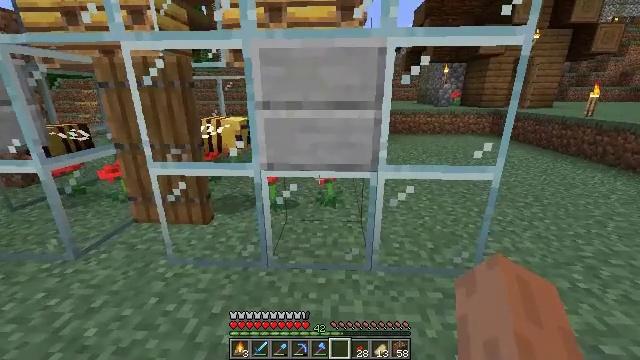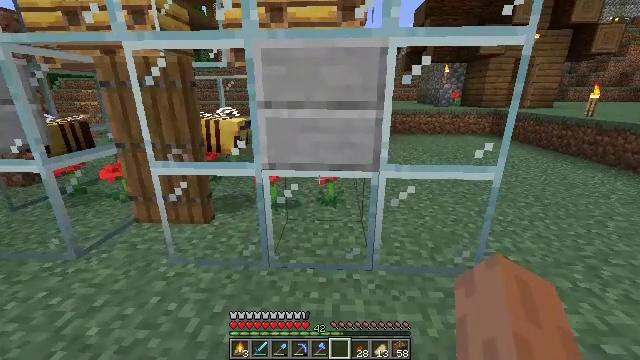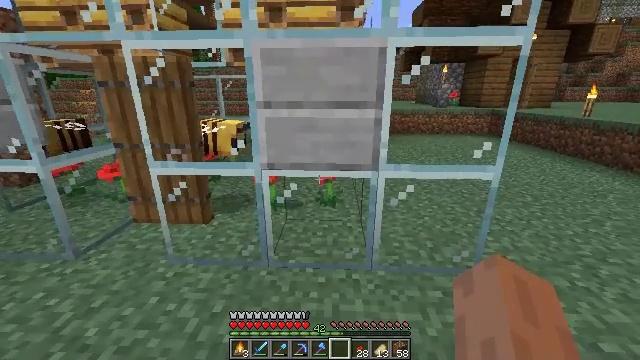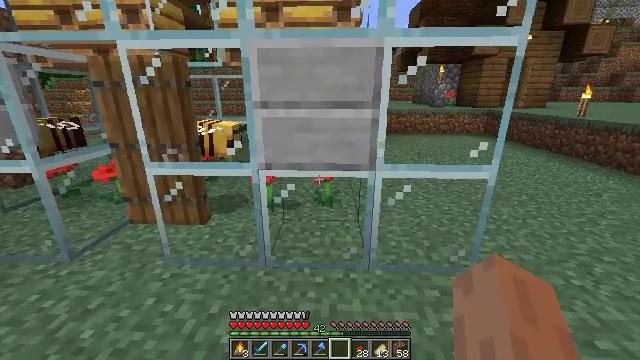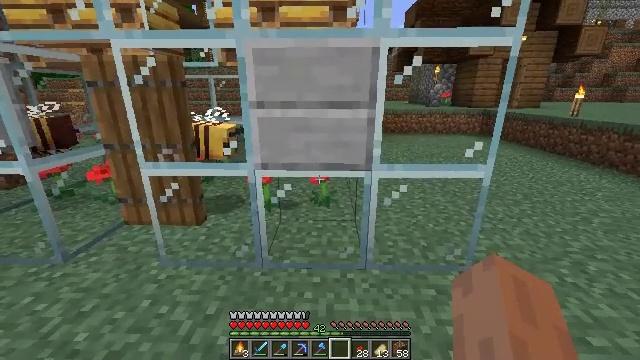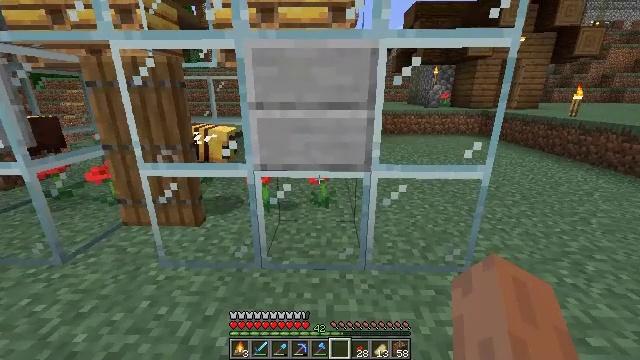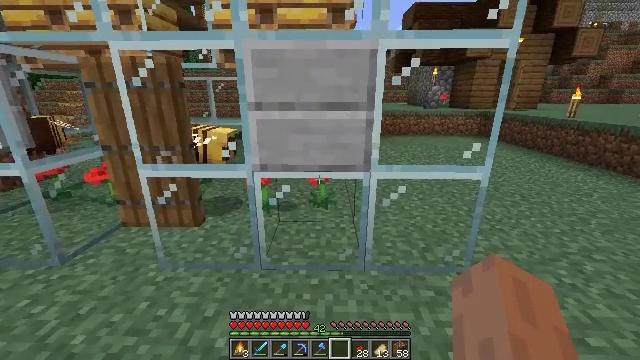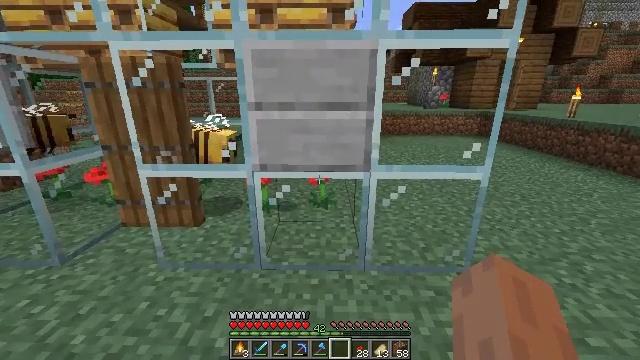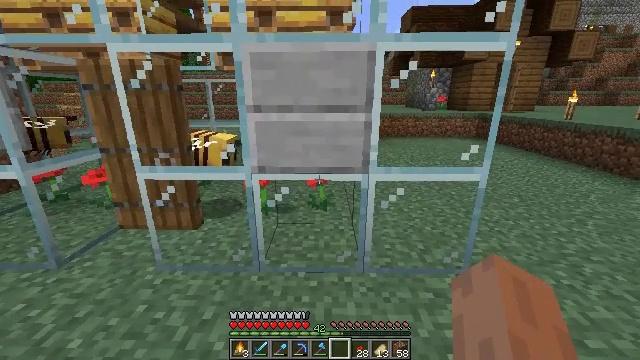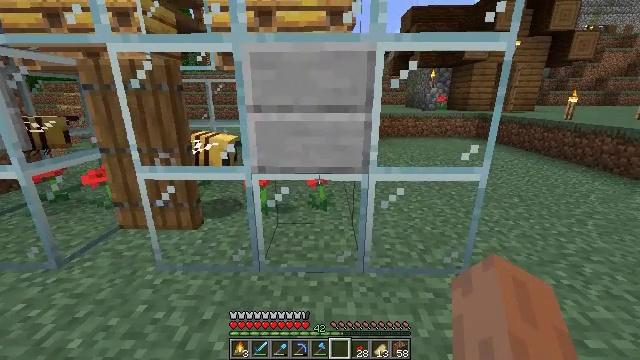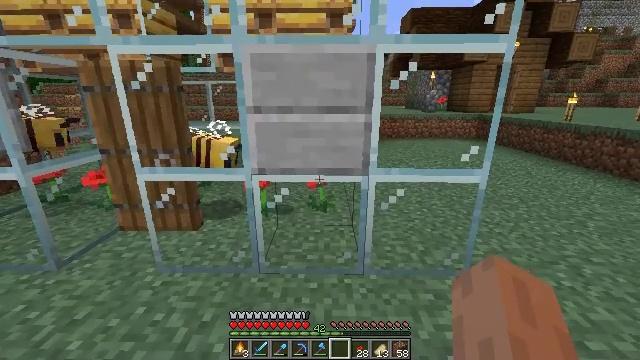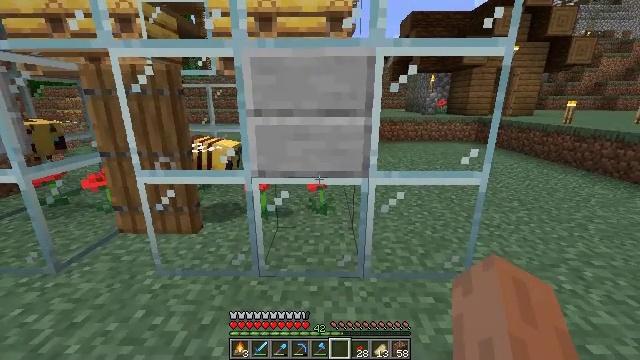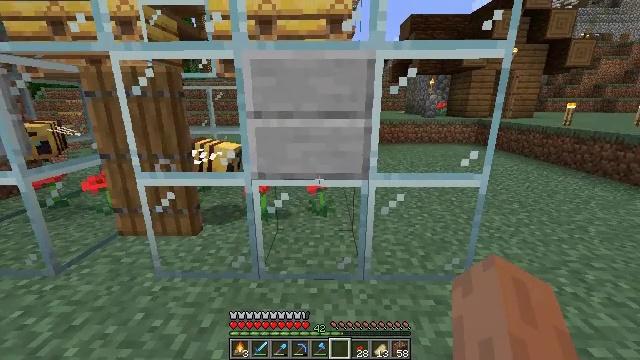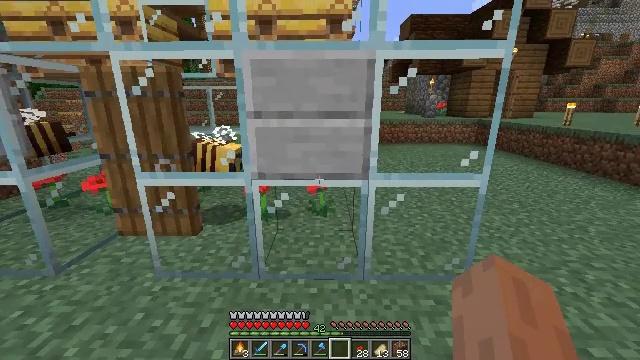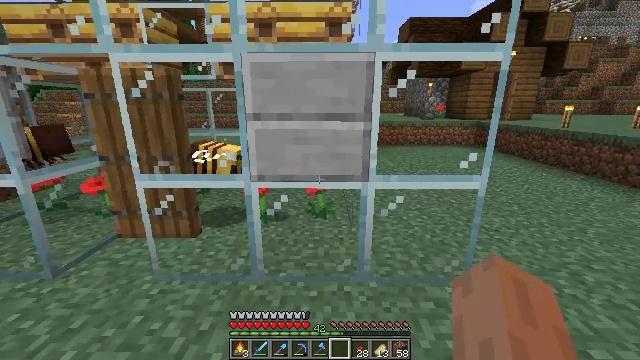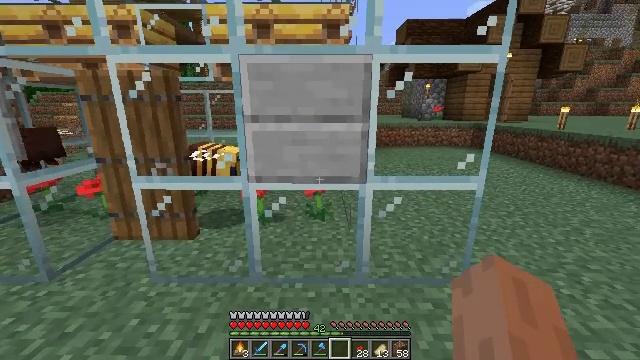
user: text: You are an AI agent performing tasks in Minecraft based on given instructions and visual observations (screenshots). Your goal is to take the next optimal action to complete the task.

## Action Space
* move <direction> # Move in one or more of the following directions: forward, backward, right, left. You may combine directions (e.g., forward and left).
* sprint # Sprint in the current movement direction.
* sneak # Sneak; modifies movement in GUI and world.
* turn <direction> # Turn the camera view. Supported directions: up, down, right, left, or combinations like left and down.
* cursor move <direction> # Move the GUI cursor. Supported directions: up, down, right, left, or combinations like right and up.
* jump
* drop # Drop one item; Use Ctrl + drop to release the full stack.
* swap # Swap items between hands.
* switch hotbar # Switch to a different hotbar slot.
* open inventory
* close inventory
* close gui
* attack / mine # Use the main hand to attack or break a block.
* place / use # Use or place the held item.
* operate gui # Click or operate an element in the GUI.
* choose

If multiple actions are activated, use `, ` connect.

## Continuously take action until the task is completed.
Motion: motion action
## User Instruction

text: Collect smooth stone slab pieces.
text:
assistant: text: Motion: no_op
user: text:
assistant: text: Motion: no_op
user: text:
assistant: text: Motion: no_op
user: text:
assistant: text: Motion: no_op
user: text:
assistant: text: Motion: no_op
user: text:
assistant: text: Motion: no_op
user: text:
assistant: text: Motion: no_op
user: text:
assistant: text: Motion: no_op
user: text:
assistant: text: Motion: no_op
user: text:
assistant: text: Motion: no_op
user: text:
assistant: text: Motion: no_op
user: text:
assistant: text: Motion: no_op
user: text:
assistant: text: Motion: no_op
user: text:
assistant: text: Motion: no_op
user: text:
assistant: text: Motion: no_op
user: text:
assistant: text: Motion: no_op
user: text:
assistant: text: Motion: no_op
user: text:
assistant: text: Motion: no_op
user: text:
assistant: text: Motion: no_op
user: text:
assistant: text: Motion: no_op
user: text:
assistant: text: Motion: no_op
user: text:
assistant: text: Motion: no_op
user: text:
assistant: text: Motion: no_op
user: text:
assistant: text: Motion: no_op
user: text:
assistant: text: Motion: no_op
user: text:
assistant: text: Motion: no_op
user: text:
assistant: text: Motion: no_op
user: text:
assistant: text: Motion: no_op
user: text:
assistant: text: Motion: no_op
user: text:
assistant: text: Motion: no_op